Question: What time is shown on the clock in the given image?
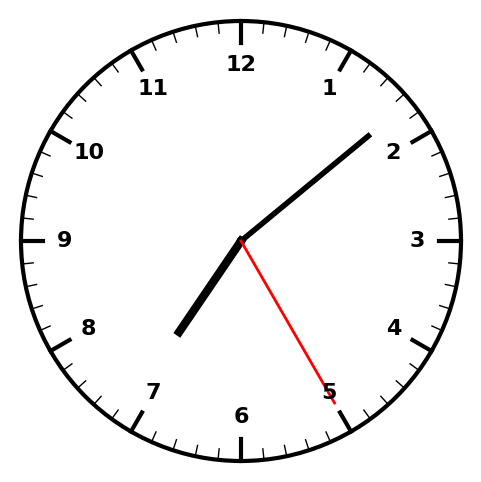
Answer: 07:08:25